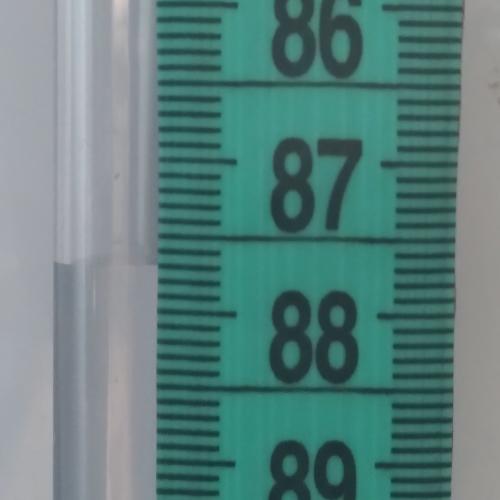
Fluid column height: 87.7 cm